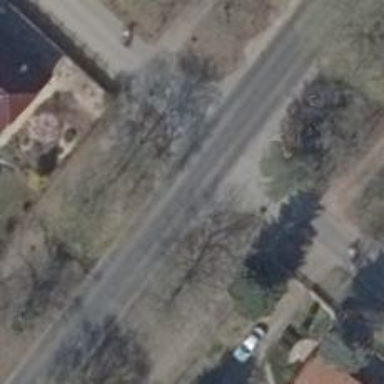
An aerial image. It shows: Unmarked crossing on the road.